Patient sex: F
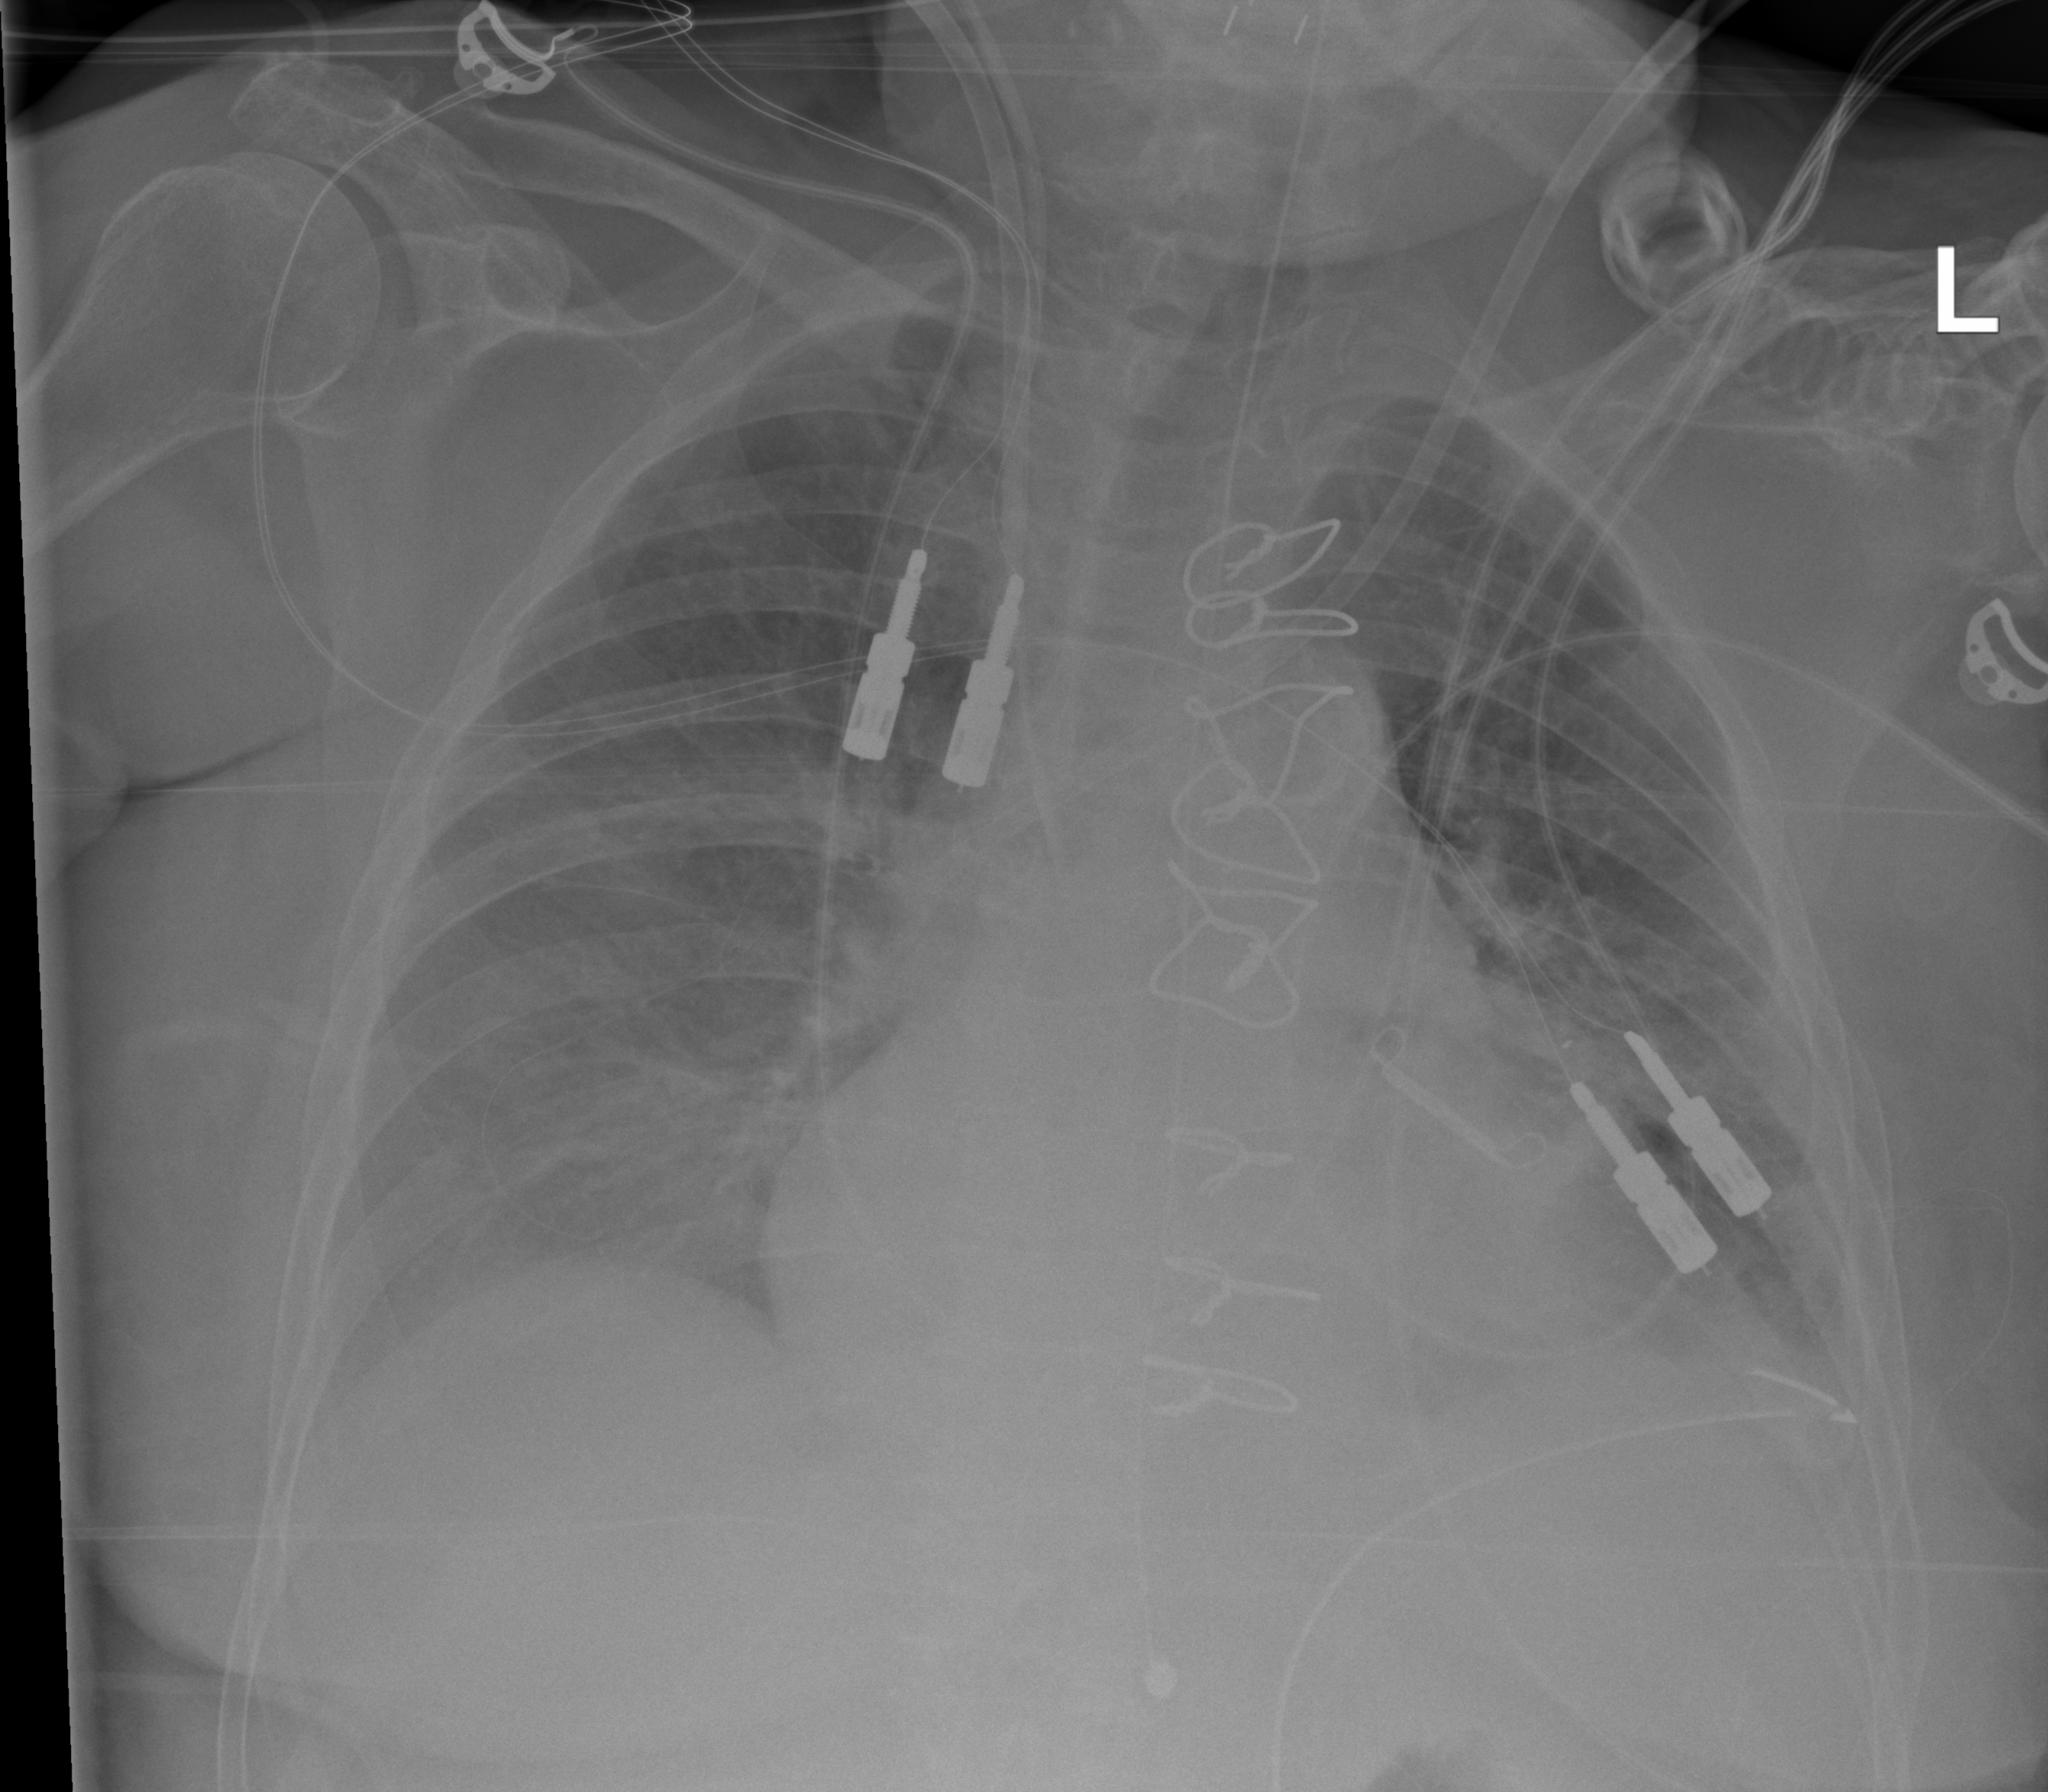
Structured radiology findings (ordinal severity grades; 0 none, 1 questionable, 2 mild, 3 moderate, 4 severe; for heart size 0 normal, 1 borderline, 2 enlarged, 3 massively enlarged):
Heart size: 2
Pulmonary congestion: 2
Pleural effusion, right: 2
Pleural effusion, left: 2
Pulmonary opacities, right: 2
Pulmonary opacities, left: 2
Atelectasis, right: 2
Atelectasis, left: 2